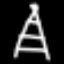
Label: The Eiffel Tower